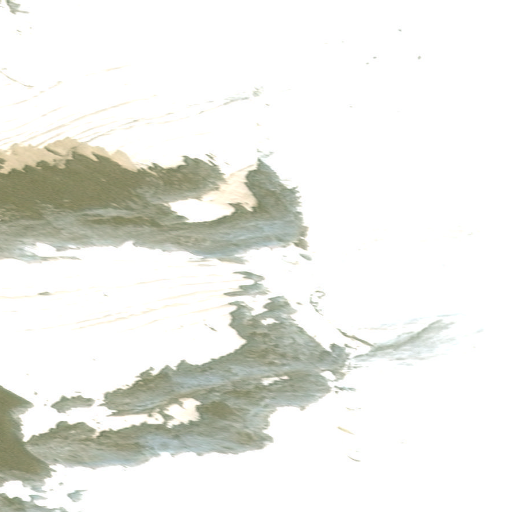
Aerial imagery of mountain in Alaska named Rhino Peak containing only unknown